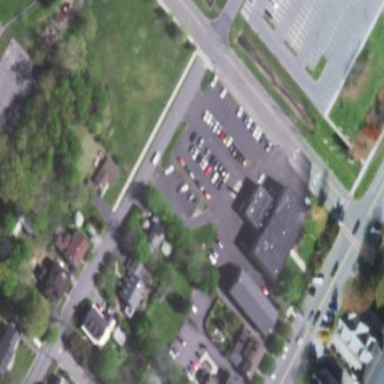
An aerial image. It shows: Parking area.